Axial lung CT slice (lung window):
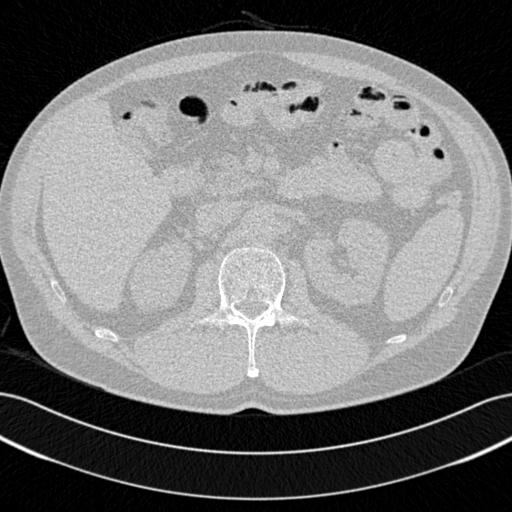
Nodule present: no